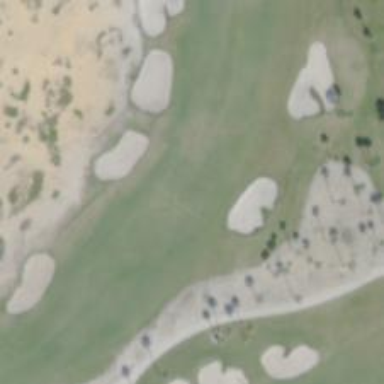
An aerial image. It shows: View of golf hole.